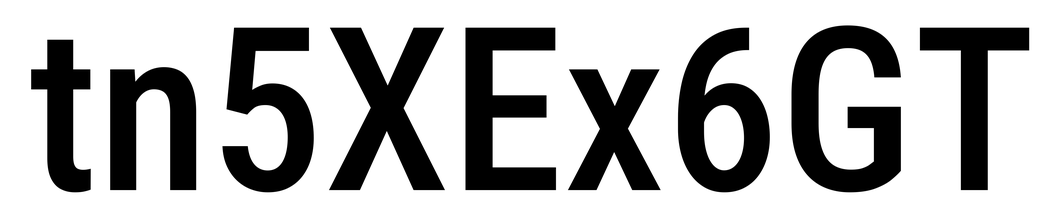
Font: Roboto_Condensed_Medium